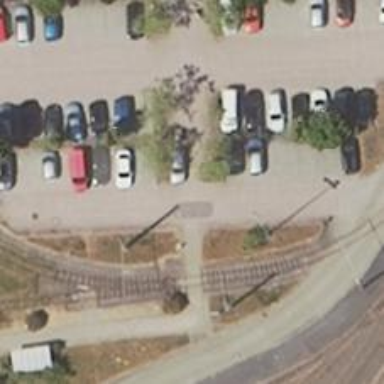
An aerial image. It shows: Parking aisle designated as service road.